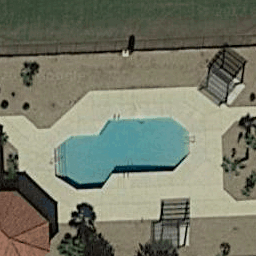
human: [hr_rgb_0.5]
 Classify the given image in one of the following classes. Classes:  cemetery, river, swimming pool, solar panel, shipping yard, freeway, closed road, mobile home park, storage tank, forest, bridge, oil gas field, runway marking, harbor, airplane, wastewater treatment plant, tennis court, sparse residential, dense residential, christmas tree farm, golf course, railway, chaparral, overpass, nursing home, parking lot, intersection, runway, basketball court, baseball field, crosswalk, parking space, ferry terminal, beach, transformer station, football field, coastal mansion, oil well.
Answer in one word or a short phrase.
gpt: swimming pool